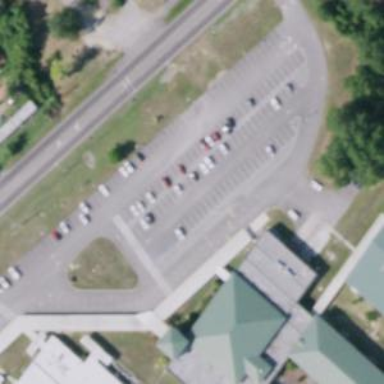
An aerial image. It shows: Parking space.